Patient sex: M
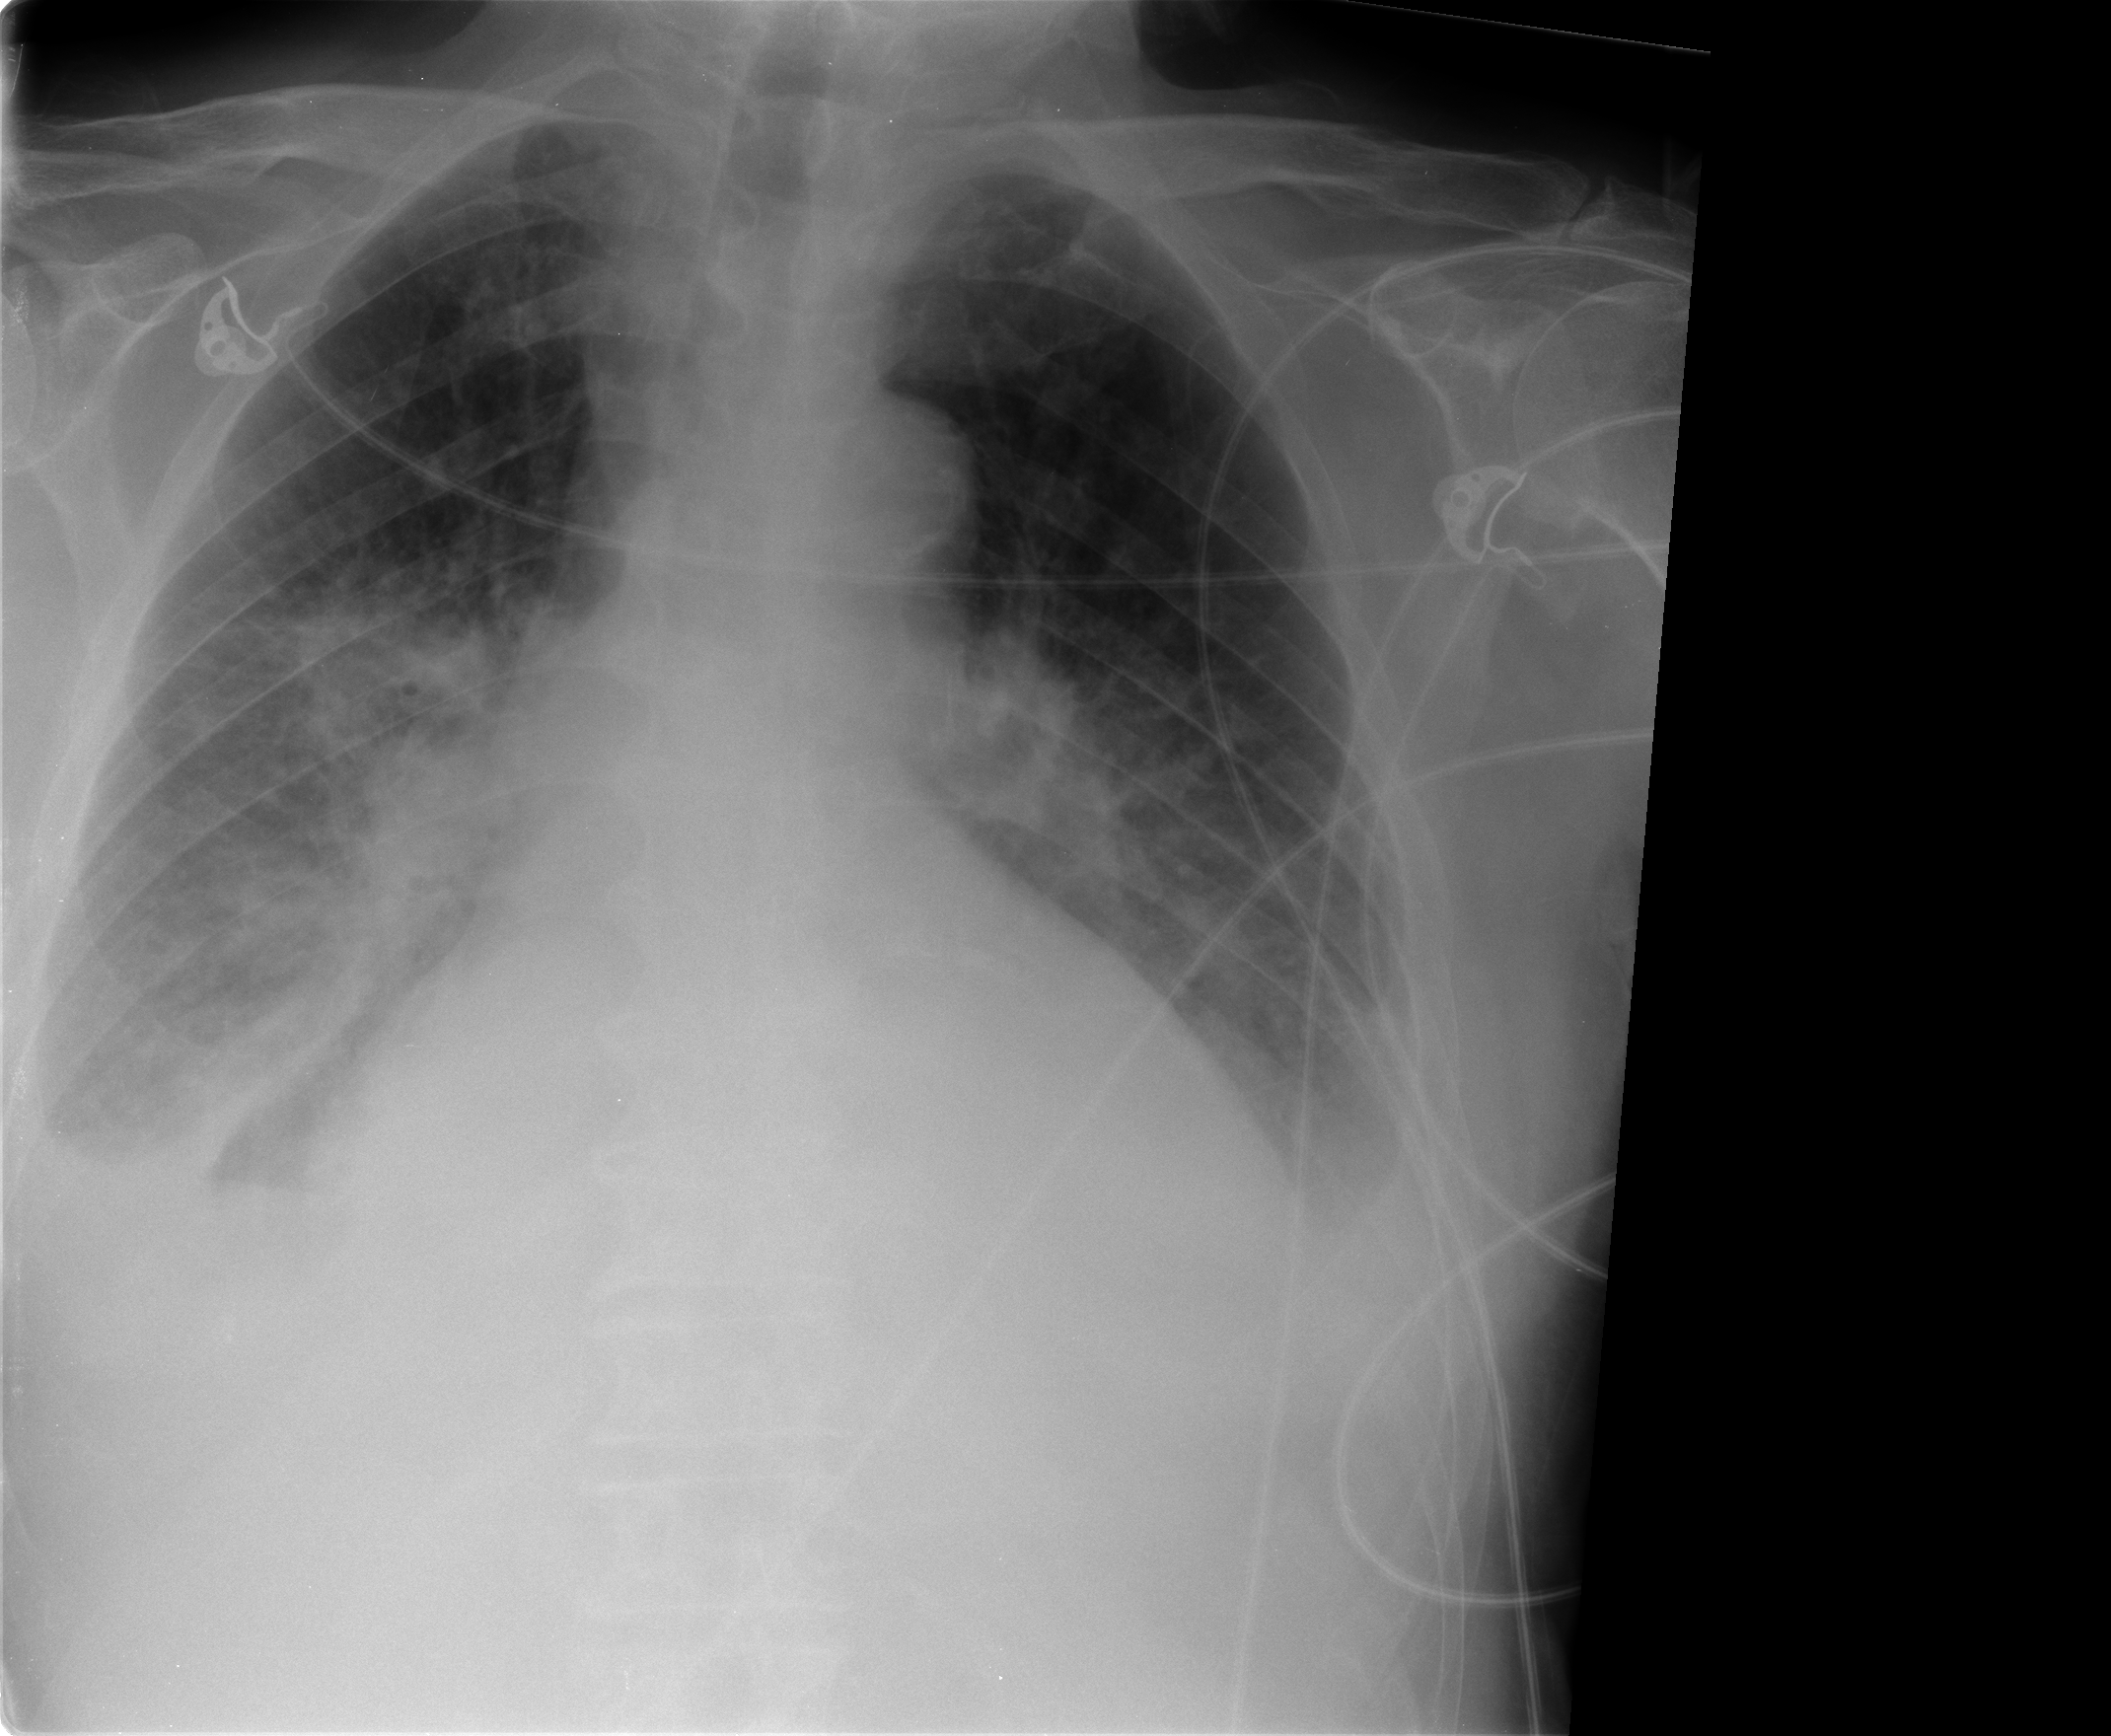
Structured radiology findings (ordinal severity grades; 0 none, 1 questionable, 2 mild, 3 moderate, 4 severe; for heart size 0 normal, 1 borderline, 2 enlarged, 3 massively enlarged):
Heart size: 3
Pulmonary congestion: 2
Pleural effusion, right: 2
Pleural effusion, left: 2
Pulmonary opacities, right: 1
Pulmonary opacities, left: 0
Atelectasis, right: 2
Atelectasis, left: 2